Question:
As you see in the screen shot above, I have the following expression in my Matlab m-file code:
'K = P * D * D' * P;'
Where, P is an nxn matrix, and D is a nx1 column vector (n=4, if it matters).
Why am I getting this warning message?
What changes if I use or don't use parenthesis there?
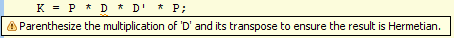
Answer: Floating-point arithmetic is not associative. So in general, 'a * (b * c)' won't necessarily give the same result as '(a * b) * c'.
Your statement as written is equivalent to '((P * D) * D') * P', so the compiler is warning you that if you're relying on the Hermitian symmetry of 'D * D'', you should force it to calculate exactly that.